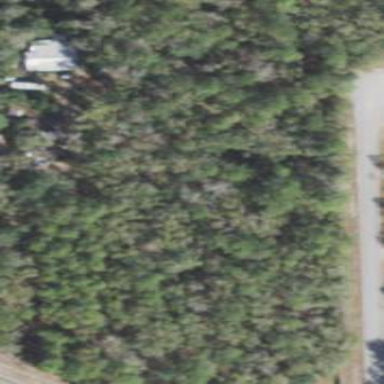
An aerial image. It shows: Mixed leaf woodland.